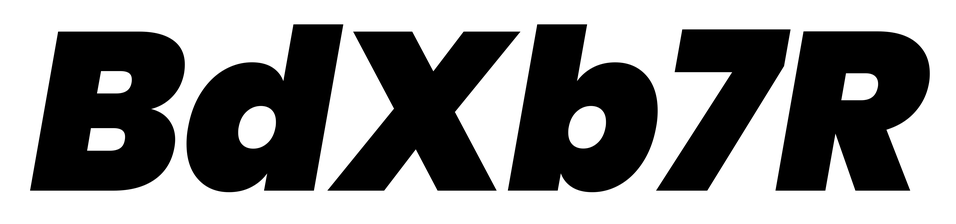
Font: Poppins-BlackItalic